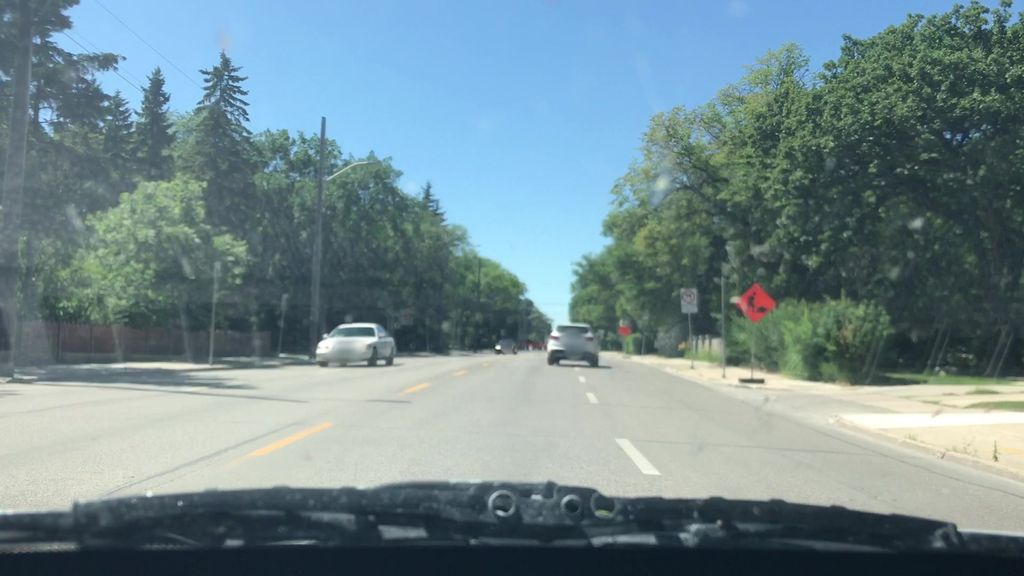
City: winnipeg